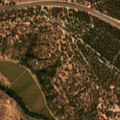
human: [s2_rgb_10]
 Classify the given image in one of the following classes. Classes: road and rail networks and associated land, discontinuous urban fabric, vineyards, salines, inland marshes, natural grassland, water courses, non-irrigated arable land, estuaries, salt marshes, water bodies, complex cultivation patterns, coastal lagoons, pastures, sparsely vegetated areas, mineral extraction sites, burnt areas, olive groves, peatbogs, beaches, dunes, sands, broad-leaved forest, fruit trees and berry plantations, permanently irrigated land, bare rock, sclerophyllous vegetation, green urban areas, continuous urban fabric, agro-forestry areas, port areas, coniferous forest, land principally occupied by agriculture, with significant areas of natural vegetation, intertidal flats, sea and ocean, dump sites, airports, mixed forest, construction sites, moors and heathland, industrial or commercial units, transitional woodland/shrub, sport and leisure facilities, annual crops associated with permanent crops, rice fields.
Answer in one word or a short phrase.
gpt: non-irrigated arable land, rice fields, agro-forestry areas, broad-leaved forest, coniferous forest, mixed forest